An envelope spectrum derived from a bearing vibration measurement is shown; the reference markers locate BPFO, BPFI, BSF and FTF for this bearing geometry and shaft speed. Classify the bearing condition as one of: normal, inner_race, outer_race, ball.
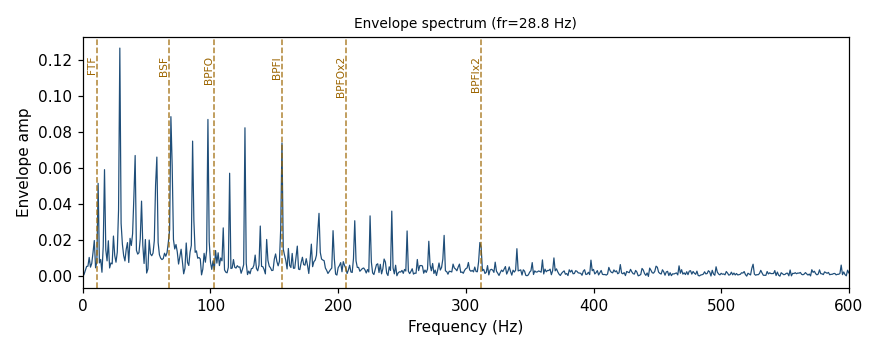
Answer: inner_race